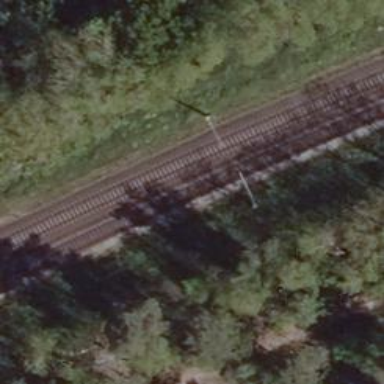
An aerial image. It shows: Milestone along the railway with catenary mast.